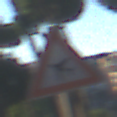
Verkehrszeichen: FlugbetriebRechts
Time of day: MorningAfternoon
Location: Outdoor (Suburban)
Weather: Clear
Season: NotSpecified
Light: Natural